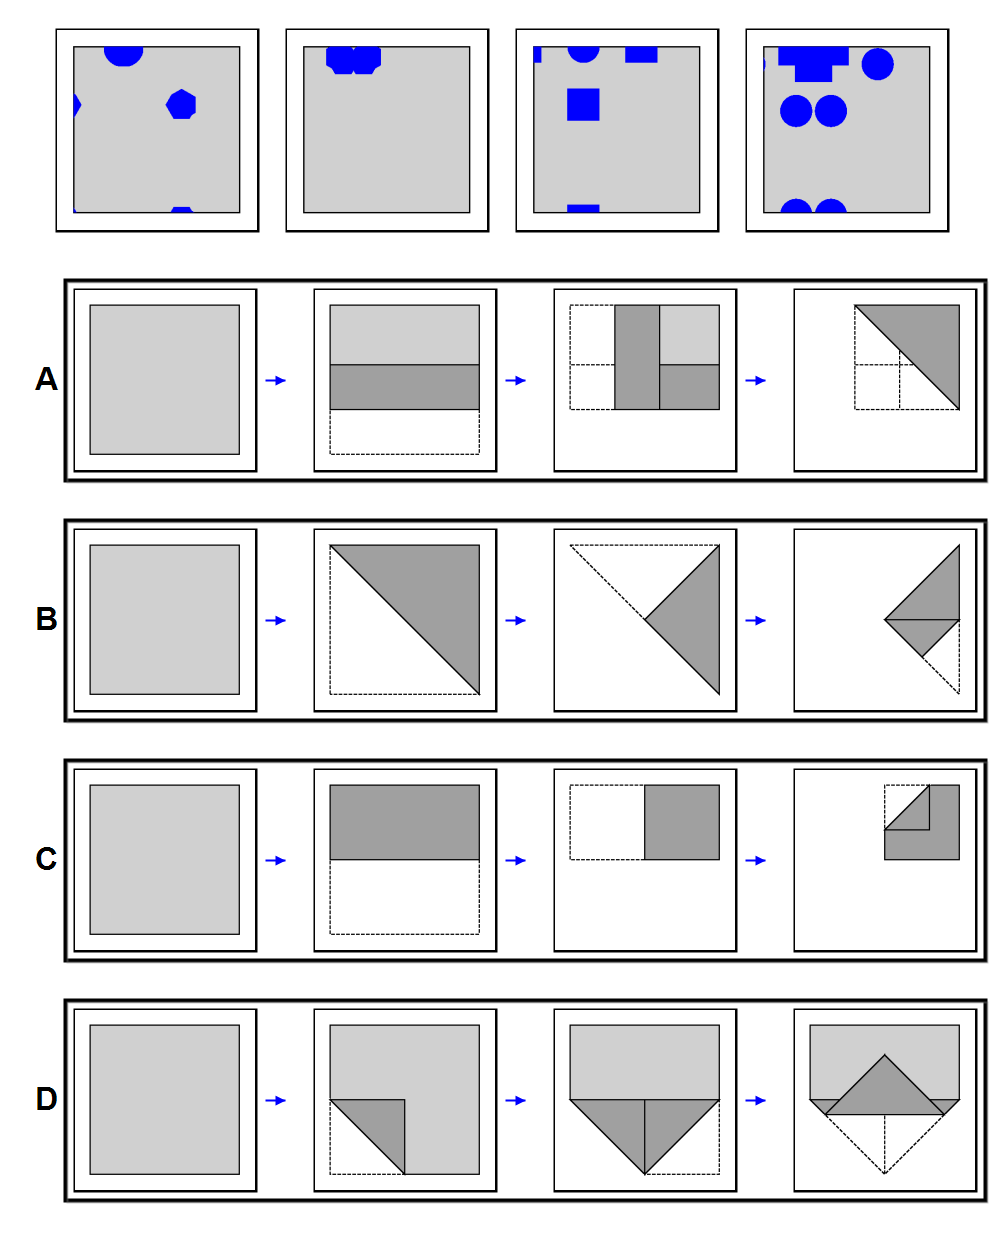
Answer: A